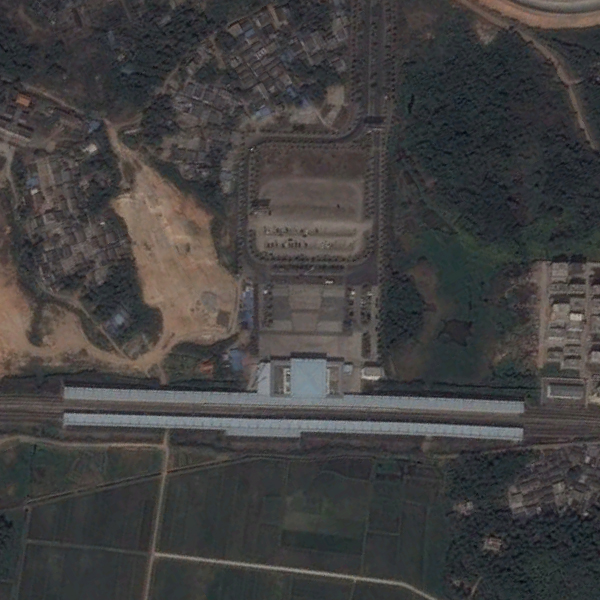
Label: RailwayStation